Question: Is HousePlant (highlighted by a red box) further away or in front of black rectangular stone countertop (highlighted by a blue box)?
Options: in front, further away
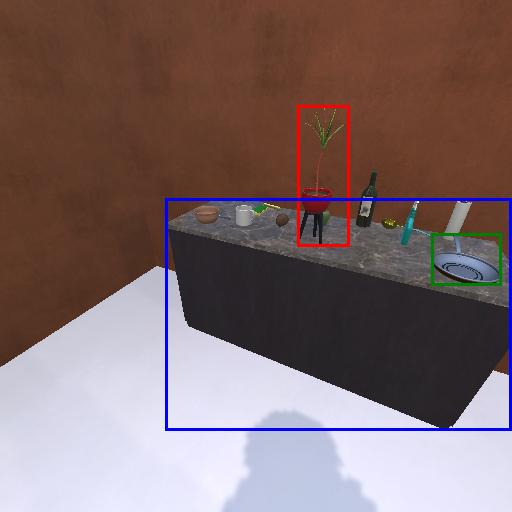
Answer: in front